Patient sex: F
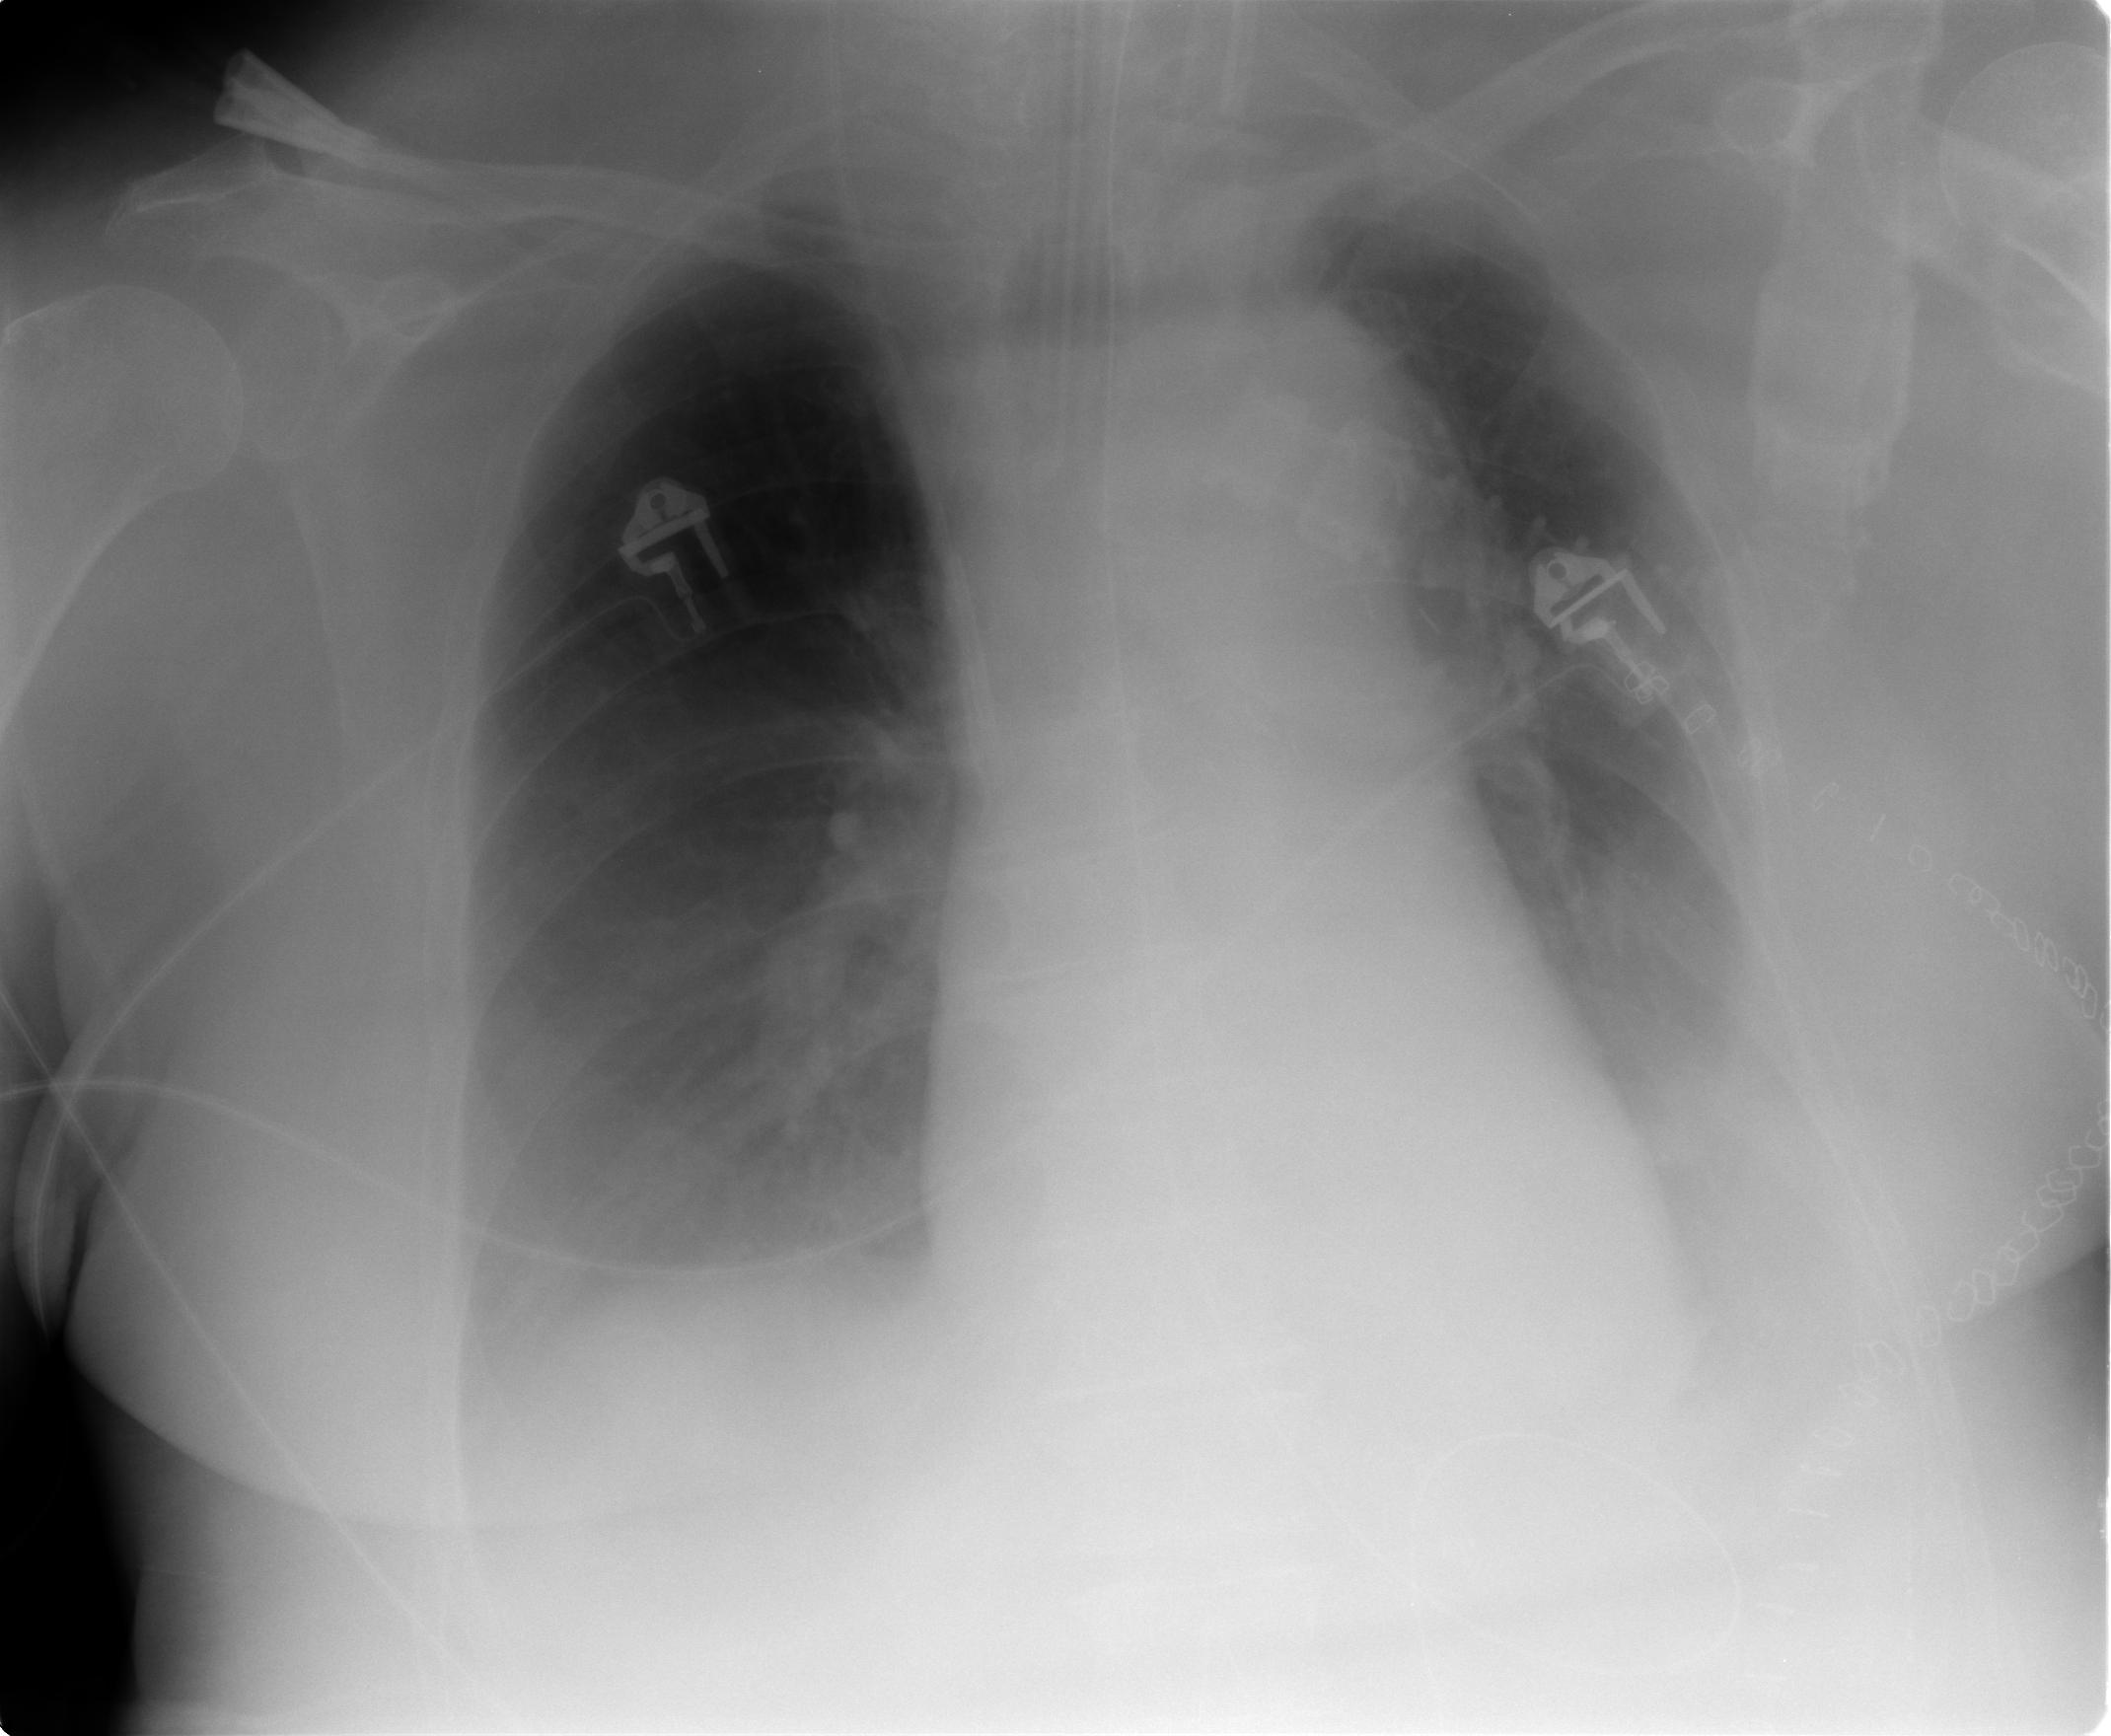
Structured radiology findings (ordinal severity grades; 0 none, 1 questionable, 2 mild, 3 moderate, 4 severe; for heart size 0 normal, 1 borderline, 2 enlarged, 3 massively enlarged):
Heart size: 1
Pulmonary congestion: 0
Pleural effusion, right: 2
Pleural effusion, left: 2
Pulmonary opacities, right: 0
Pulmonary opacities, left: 1
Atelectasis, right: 2
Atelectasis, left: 2